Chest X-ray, AP view. Patient: 57 years old, sex M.
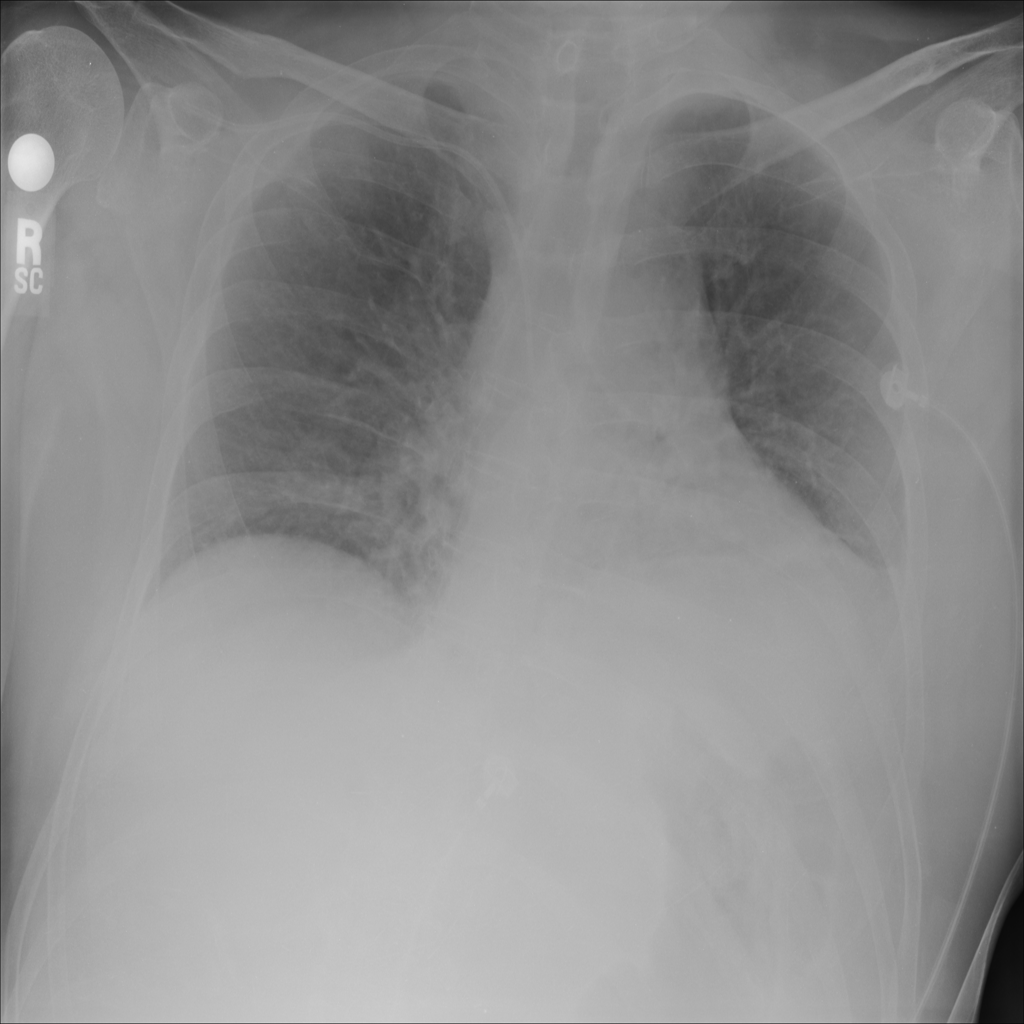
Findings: No Finding